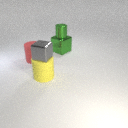
small gray metal cube above large yellow rubber cylinder